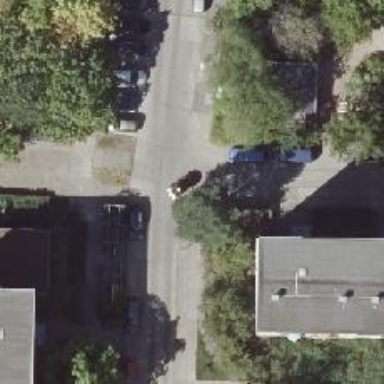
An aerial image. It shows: Sidewalk.